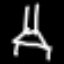
Label: chair